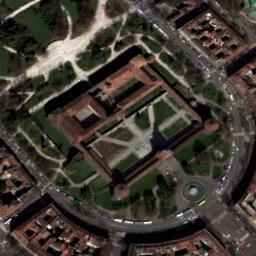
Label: palace